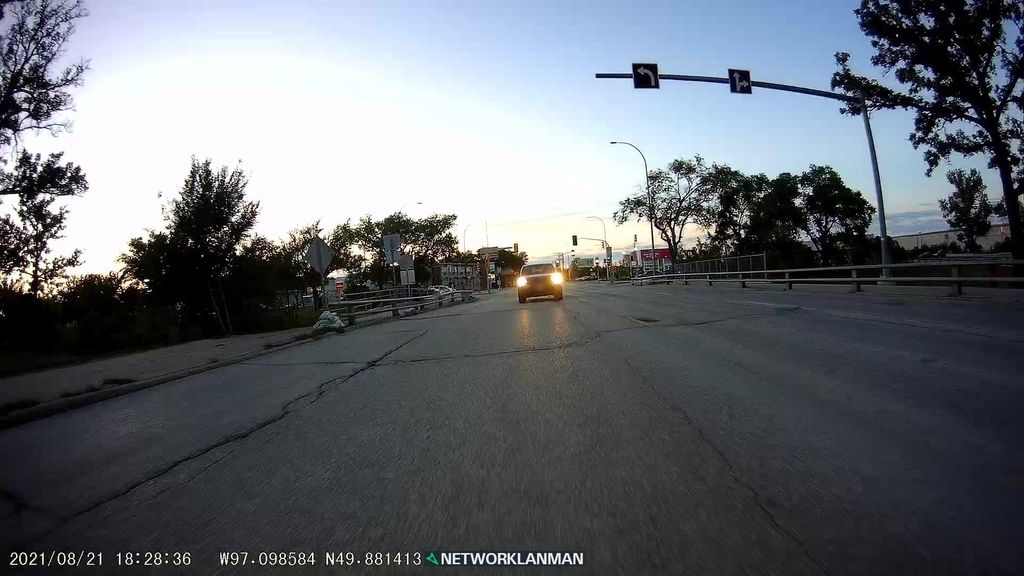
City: winnipeg